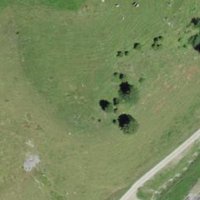
EUNIS habitat code: 26
Species observed at this site:
Rumex alpinus